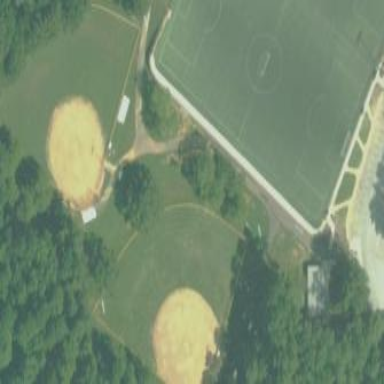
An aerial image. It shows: Baseball pitch with surface of grass and sand.